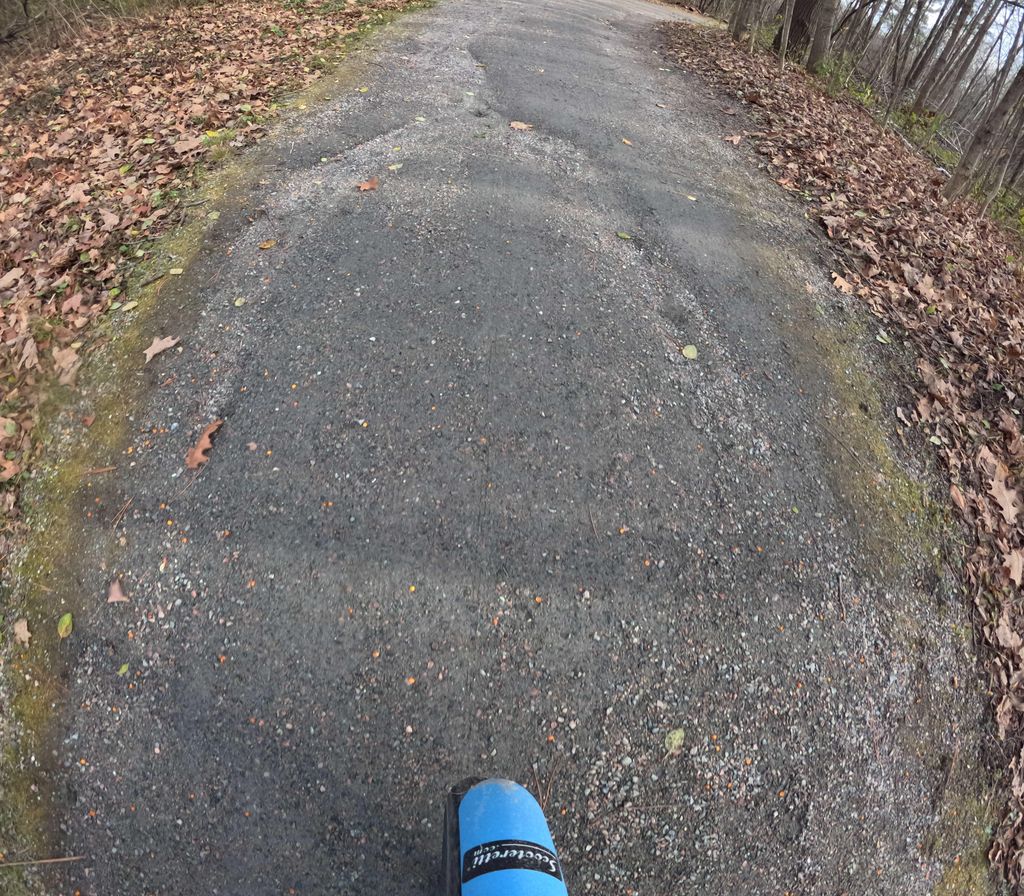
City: ottawa-gatineau